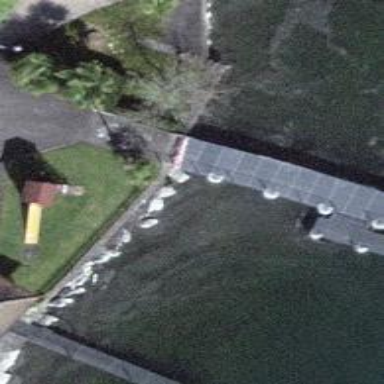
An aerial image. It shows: Pier located along footway.